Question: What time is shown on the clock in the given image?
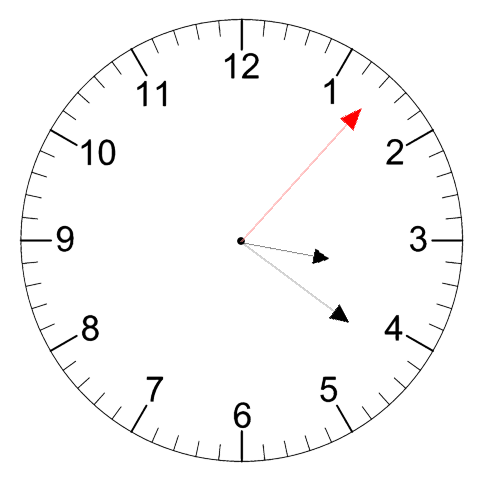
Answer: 03:21:07